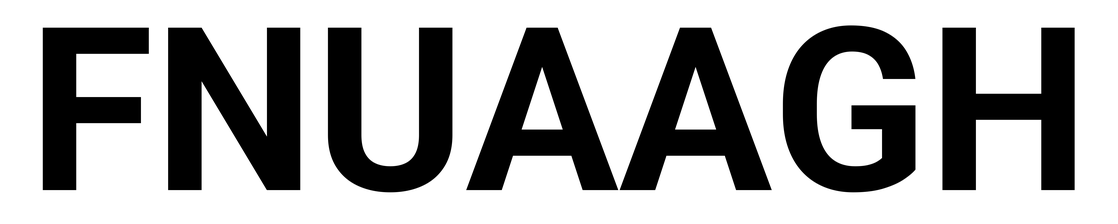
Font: Roboto_Bold